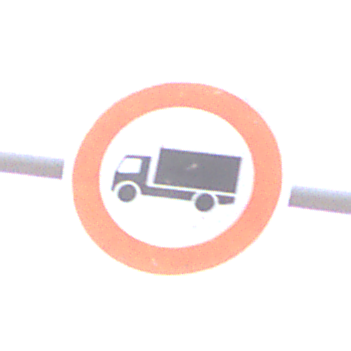
Verkehrszeichen: VerbotFuerKraftfahrzeugeUeberDreiKommaFuenfTonnen
Umgebung: Outdoor, Nature
Tageszeit: SunriseSunset
Wetter: PartlyCloudy
Licht: Natural
Jahreszeit: NotSpecified
Kontrast: LowContrast